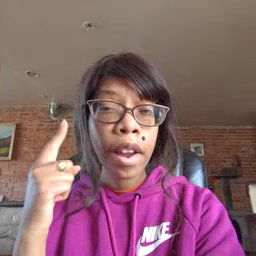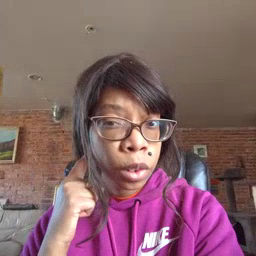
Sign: hear